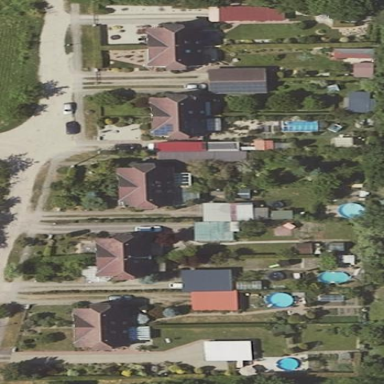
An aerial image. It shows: Residential area.